二年级 · 算术
答题。

8 元

7 元

9 元

(1) 买 9 个玩具鸭子要花多少钱?

(2) 买 5 辆玩具汽车和 1 个洋娃娃, 50 元钱够吗?

（3）请你再提出一个用乘法计算的问题并解答。
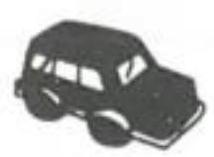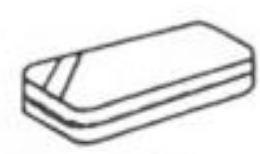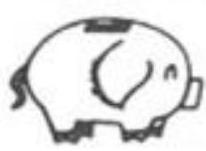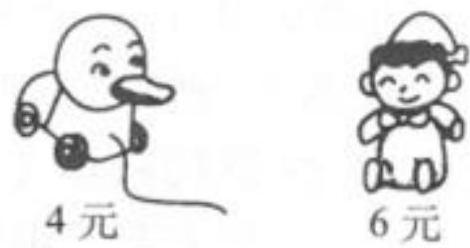
答案: 1) 解: $4 \times 9=36$ (元)

答: 买 9 个玩具鸭子要花 36 元。

(2) 解: $8 \times 5+6=46($ 元 $)$

\section*{$46<50$}

答: 钱够。

(3) 买 5 个洋娃娃要花多少钱?

$6 \times 5=30($ 元 $)$

答: 买 5 个洋娃娃要花 30 元。